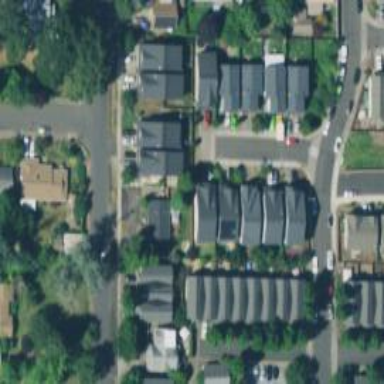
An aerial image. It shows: Residential area composed of single-family homes.